RGB frame:
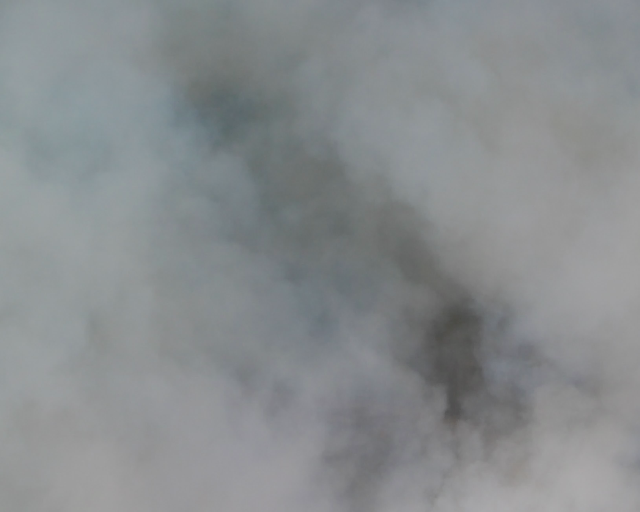
Thermal frame:
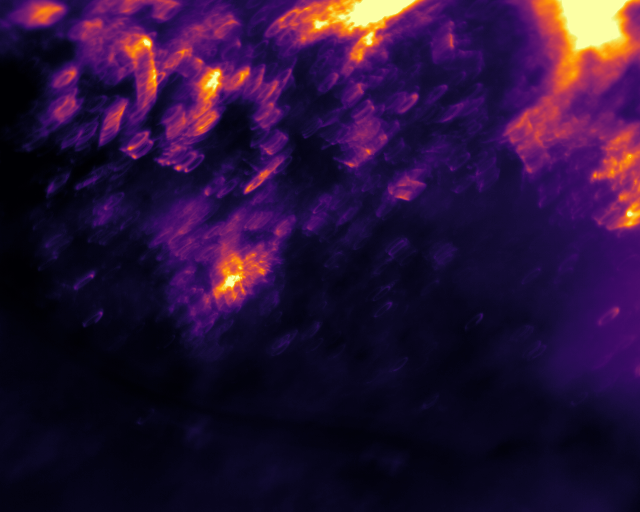
Captured: 2026-02-26 03:05:31
Pixels at or above 80 °C: 23057 (fraction of frame: 0.07036)